Question: Is there any way to make ColorBox place ALT text on the IMG tags it generates? Note that I am NOT looking for a caption, but for a text alternative that screen readers can recognize and read aloud.
A basic <URL> gallery looks something like this:
'''
<p><a class="group1" href="../content/ohoopee1.jpg" title="Me and my grandfather on the Ohoopee.">Grouped Photo 1</a></p>
<p><a class="group1" href="../content/ohoopee2.jpg" title="On the Ohoopee as a child">Grouped Photo 2</a></p>
<p><a class="group1" href="../content/ohoopee3.jpg" title="On the Ohoopee as an adult">Grouped Photo 3</a></p>
'''
And then it's initialized with JS like this:
'''
$(".group1").colorbox({rel:'group1'});
'''
The TITLE attribute of the A element gets used as a descriptive caption.
But IMG elements in generated HTML lack an ALT attribute. Here's a sample:
'''
<img
src="/_files/images/photos/primo-tour/tour1.png"
id="cboxPhoto"
style="border: medium none; display: block; float: none; cursor: pointer; margin-left: auto; margin-right: auto;"
/>
'''
Because it lacks an ALT attribute, screen readers like JAWS and NVDA read the SRC attribute aloud, which is annoying for blind users. It also means that if you have an image full of text that needs to be repeated as actual text for blind listeners, the caption gets too big for the available space. Thus:

Note the long caption at the bottom which redundantly repeats the text that's baked into the image.
Suggestions?
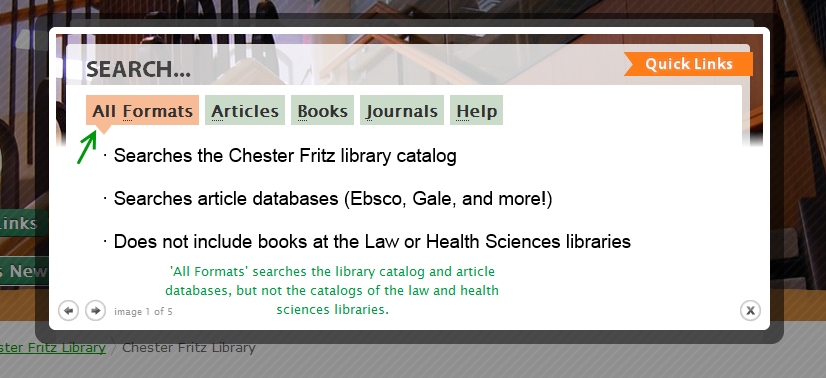
Answer: You can copy all title attributes to alt attributes at startup: (attempting to clone anchor properties seems not to work)
'''
$(function(){
$('a.group1').each(function(){
$(this).attr('alt', this.title?this.title:'');
});
$(".group1").colorbox({rel:'group1'});
});
'''
Then colorbox copies the alt attribute to image tag automatically.
<URL>